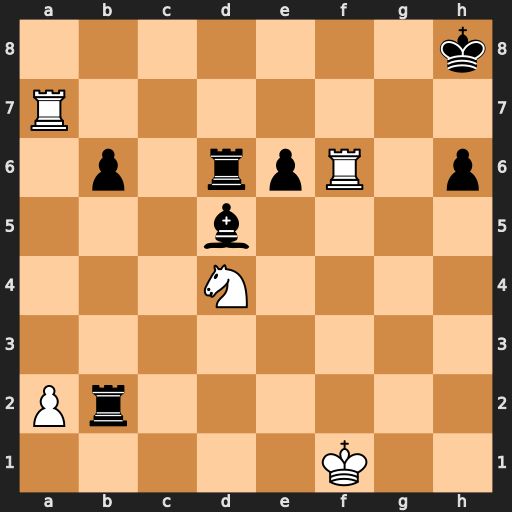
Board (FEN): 7k/R7/1p1rpR1p/3b4/3N4/8/Pr6/5K2
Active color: w
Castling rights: -
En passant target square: -
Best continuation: Rf8#